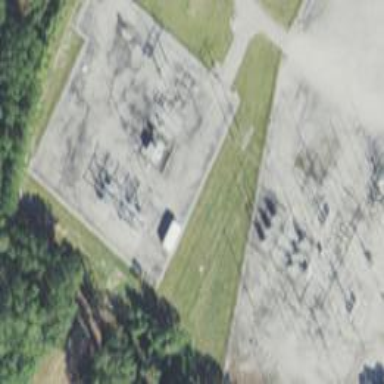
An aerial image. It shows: Distribution power substation secured by fence.